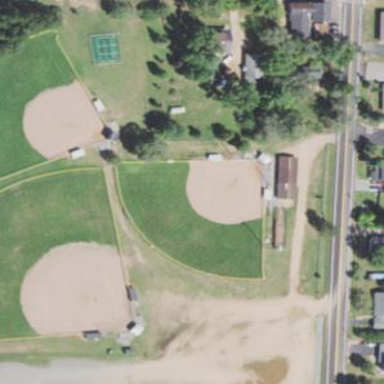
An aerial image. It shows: Baseball pitch for leisure land.